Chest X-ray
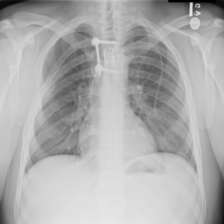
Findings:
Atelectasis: negative
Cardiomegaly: negative
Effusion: negative
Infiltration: negative
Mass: negative
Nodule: negative
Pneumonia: negative
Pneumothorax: negative
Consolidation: negative
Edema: negative
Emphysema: negative
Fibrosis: negative
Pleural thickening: negative
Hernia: negative